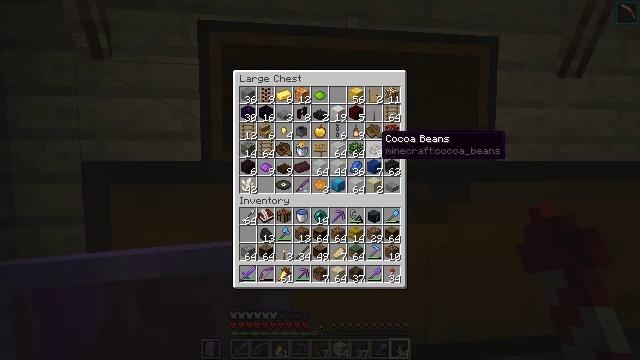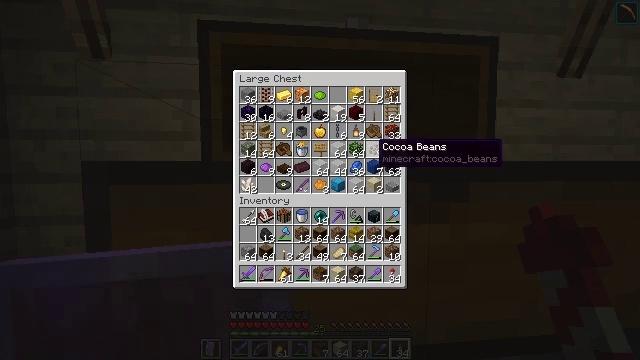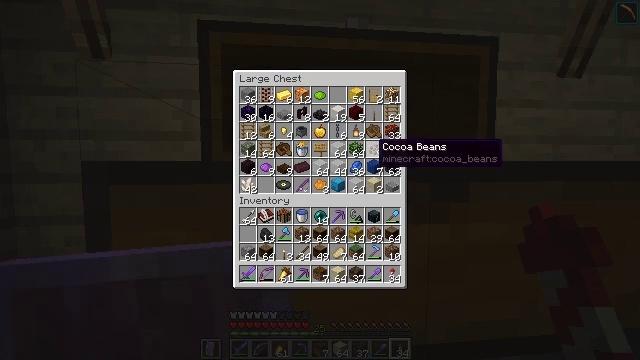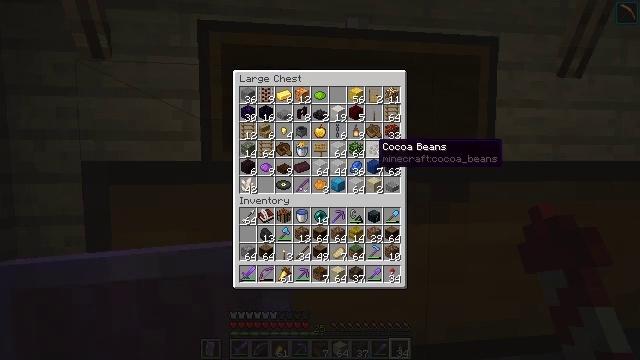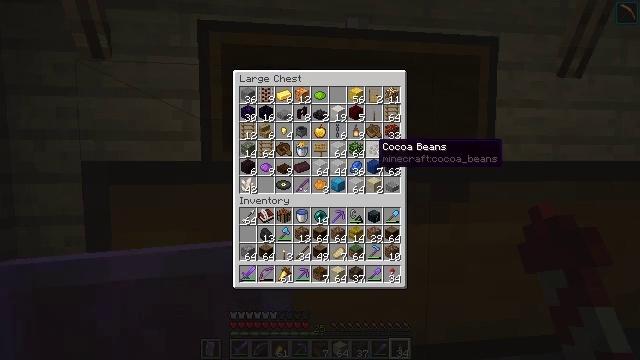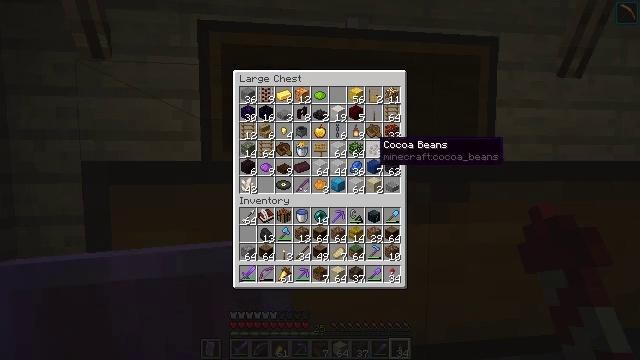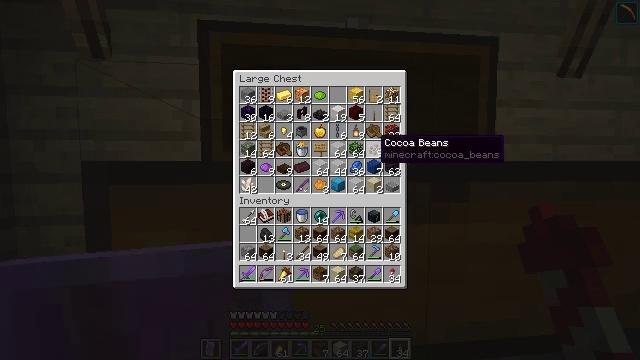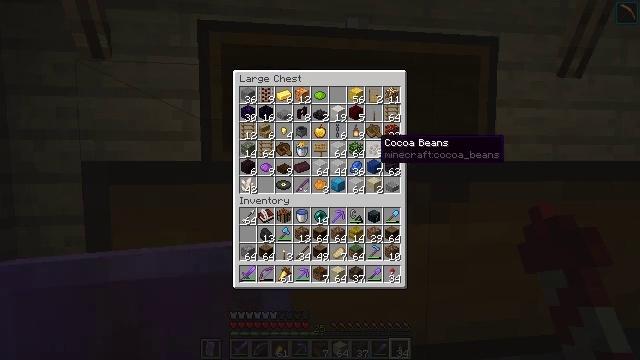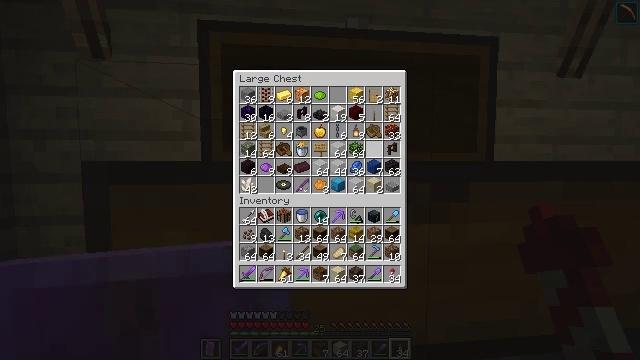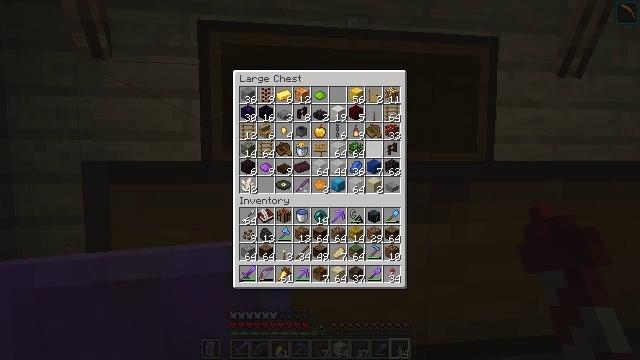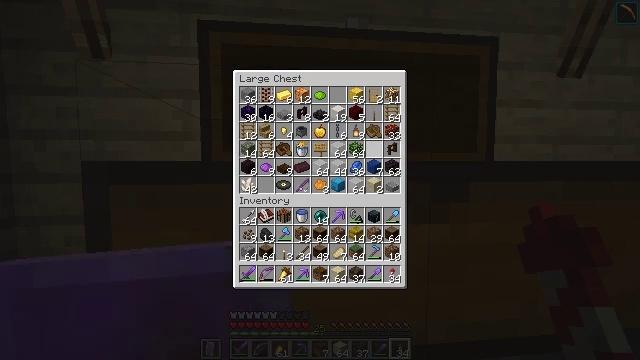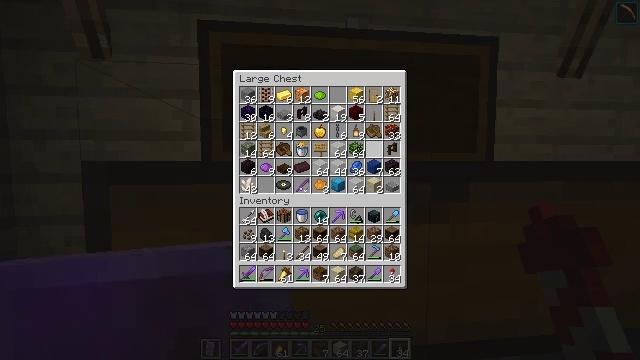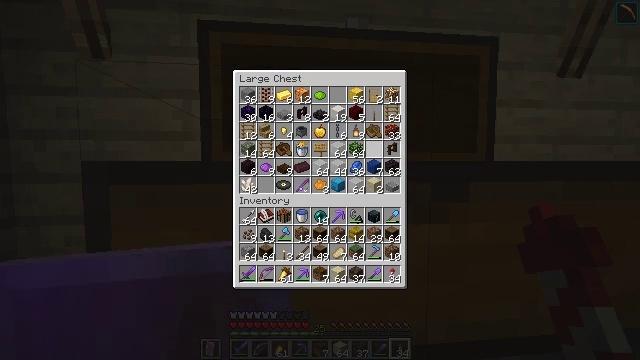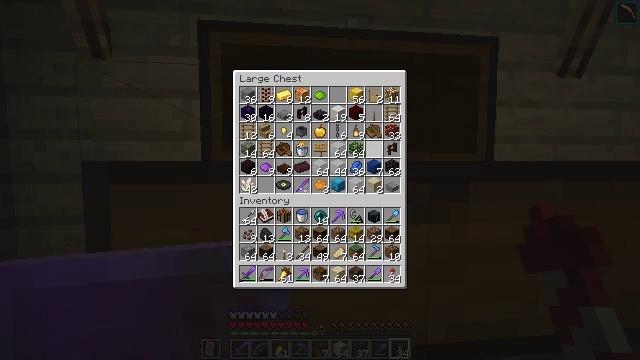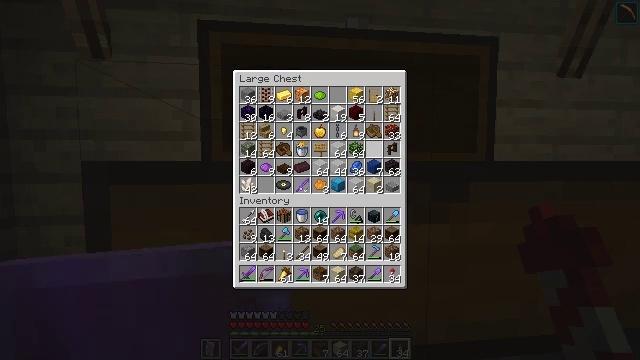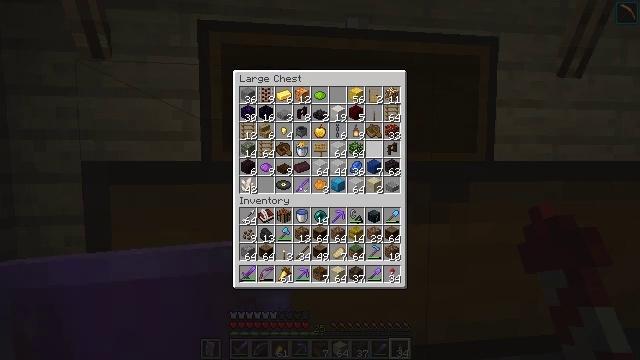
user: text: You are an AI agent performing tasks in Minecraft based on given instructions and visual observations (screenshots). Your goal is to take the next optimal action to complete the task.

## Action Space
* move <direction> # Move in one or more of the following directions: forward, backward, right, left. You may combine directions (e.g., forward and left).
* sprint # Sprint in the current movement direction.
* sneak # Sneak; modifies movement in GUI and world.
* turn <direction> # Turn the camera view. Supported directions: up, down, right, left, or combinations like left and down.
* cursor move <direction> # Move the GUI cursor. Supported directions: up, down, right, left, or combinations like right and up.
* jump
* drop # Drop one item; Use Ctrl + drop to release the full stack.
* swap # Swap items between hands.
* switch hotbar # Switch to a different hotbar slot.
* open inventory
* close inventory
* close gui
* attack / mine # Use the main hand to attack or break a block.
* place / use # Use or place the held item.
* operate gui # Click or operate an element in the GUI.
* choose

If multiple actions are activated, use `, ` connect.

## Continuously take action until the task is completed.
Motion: motion action
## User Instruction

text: Use the crafting grid to create brown dye from cocoa beans.
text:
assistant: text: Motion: sneak, cursor move down
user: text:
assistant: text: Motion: sneak
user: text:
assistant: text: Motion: sneak
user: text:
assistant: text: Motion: sneak
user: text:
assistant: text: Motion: sneak
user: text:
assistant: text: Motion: sneak
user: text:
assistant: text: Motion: sneak
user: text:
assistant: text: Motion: sneak, operate gui
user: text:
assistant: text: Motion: sneak, operate gui
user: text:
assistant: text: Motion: sneak, operate gui
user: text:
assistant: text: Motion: sneak
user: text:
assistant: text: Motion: no_op
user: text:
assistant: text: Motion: no_op
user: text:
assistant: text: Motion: no_op
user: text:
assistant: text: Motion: no_op
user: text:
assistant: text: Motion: no_op
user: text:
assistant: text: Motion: turn right
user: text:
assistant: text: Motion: turn right and down
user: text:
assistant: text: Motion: turn right and down
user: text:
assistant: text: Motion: move forward
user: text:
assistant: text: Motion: move forward, turn left
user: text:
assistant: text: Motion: move forward, turn left
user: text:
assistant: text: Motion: move forward
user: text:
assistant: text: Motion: move forward
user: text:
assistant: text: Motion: move forward, turn left
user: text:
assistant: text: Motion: move forward, turn left
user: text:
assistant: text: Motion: move forward
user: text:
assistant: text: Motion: move forward and move right
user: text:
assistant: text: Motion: move forward and move right, turn left
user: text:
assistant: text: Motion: move forward and move right, sprint, turn left